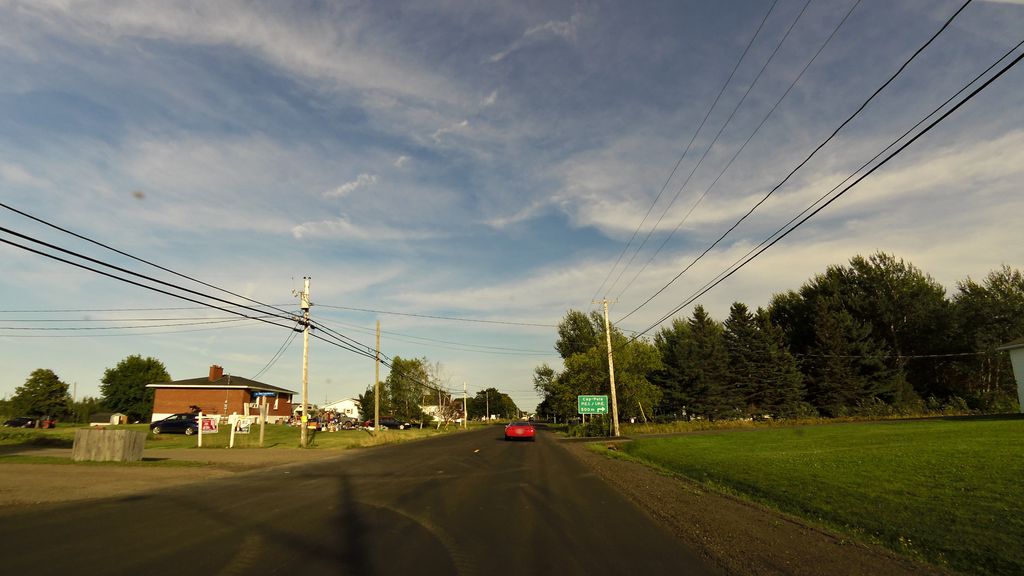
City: charlottetown